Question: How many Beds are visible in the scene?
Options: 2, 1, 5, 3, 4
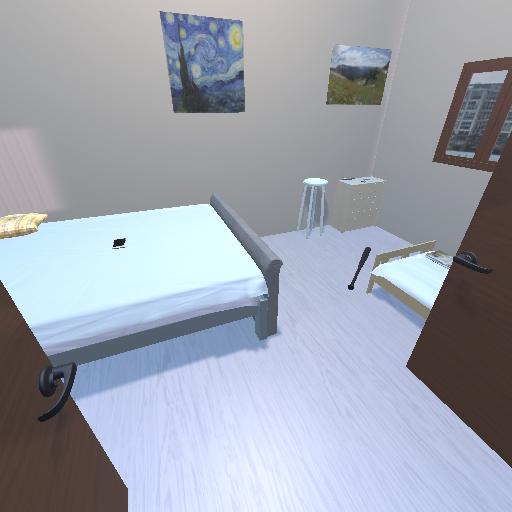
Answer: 2